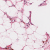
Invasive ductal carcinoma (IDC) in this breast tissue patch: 0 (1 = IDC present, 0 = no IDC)